Question: I have to select a protocol/technology to use for communicating a client-server architecture, with support both for Python and C. The main requirements are:
1. Symmetrical communication in between ends: clients establish a connection and servers can send data back to clients through the same connection.
2. Avoid excessive overhead by using HTTP or a big stack (if possible, TCP direct communication).
3. TLS/SSL support for secure communications.
4. Ease of implementation.
For that, I evaluated the following protocols/communications technologies. I would appreciate that you could take a look at the table and tell me what you think, since most of times, it was quite hard to find the information I required for this analysis. In addition, I would also appreciate that any of you could add more protocols/technologies to the table below.

(*1) TLS support for RPyC is based in a no-longer supported Python library.
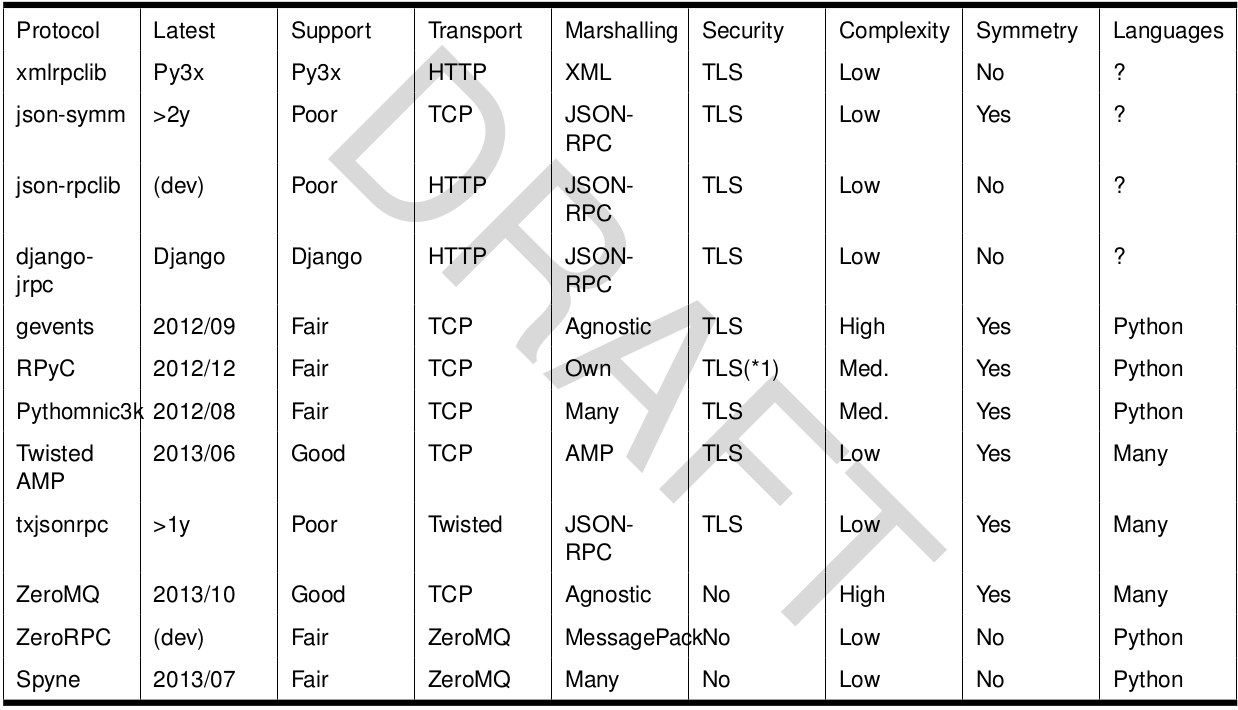
Answer: I use xmlrpc, but i think ZMQ is the best choice.